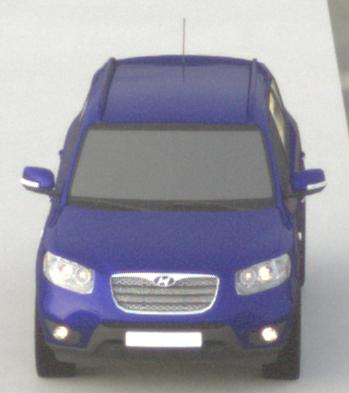
Make: Hyundai
Model: Santa Fe 2.4
Detailed model: Santa Fe (CM)
Model produced from: 2010/01
Model produced until: 2012/09
Doors: 5
Color: blue
Road condition: dry road
Daytime: sunrise or sunset
Contrast: low contrast